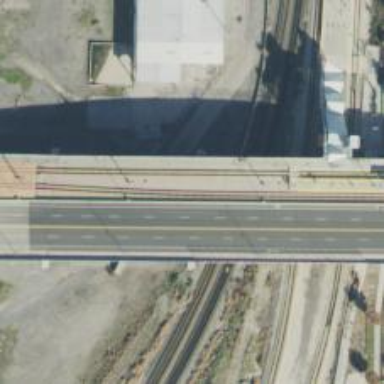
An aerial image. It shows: Bridge for light rail electrified with contact line.